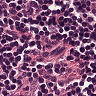
Metastatic tissue present: no